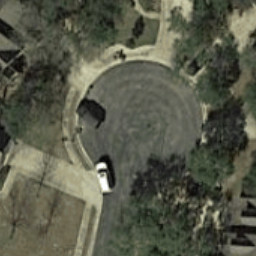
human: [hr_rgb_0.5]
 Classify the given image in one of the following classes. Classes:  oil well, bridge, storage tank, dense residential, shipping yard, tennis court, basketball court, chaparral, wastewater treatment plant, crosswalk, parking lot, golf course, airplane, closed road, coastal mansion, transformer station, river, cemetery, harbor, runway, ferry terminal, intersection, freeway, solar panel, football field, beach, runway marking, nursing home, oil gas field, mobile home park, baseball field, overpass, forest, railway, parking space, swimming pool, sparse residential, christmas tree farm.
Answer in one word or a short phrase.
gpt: closed road